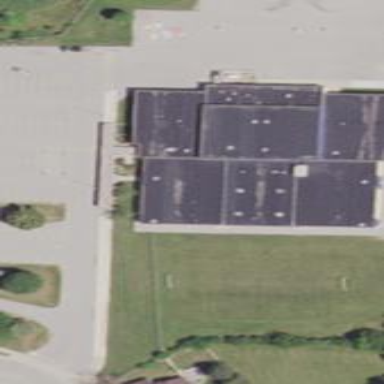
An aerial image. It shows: School building.